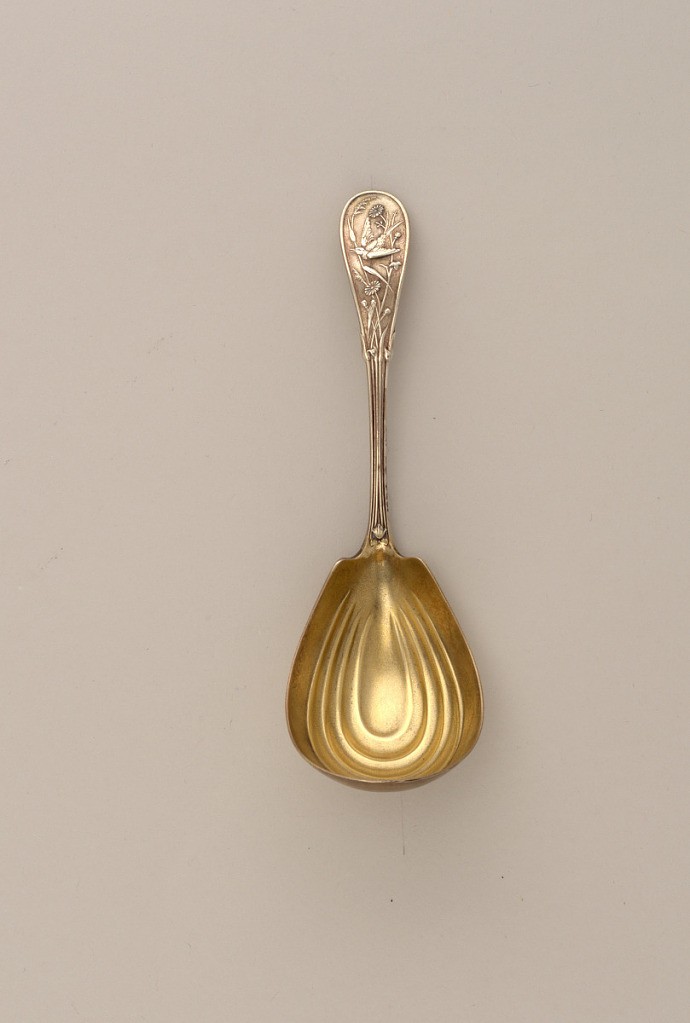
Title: Tea Caddy Spoon
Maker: Edward C. Moore (1827-1891)
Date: late 19th century
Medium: gold plated, silver
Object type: spoon
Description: Pear-shaped bowl stamped with four concentric ridges, the tapering reeded stem with rounded terminal, embossed with a a bird among flowering plants and grass. Reverse similarly embossed with flowering plants and grass, with vacant area, and embossed lotus flower at the base of the stem.